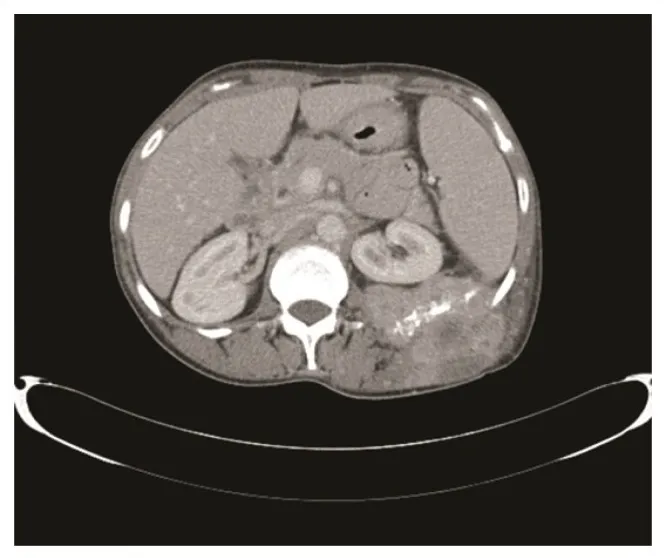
Axial post contrast computed tomography scan image at the level of the 12th rib demonstrating the destruction of the left rib with surrounding soft tissue mass.
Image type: radiology (ct)